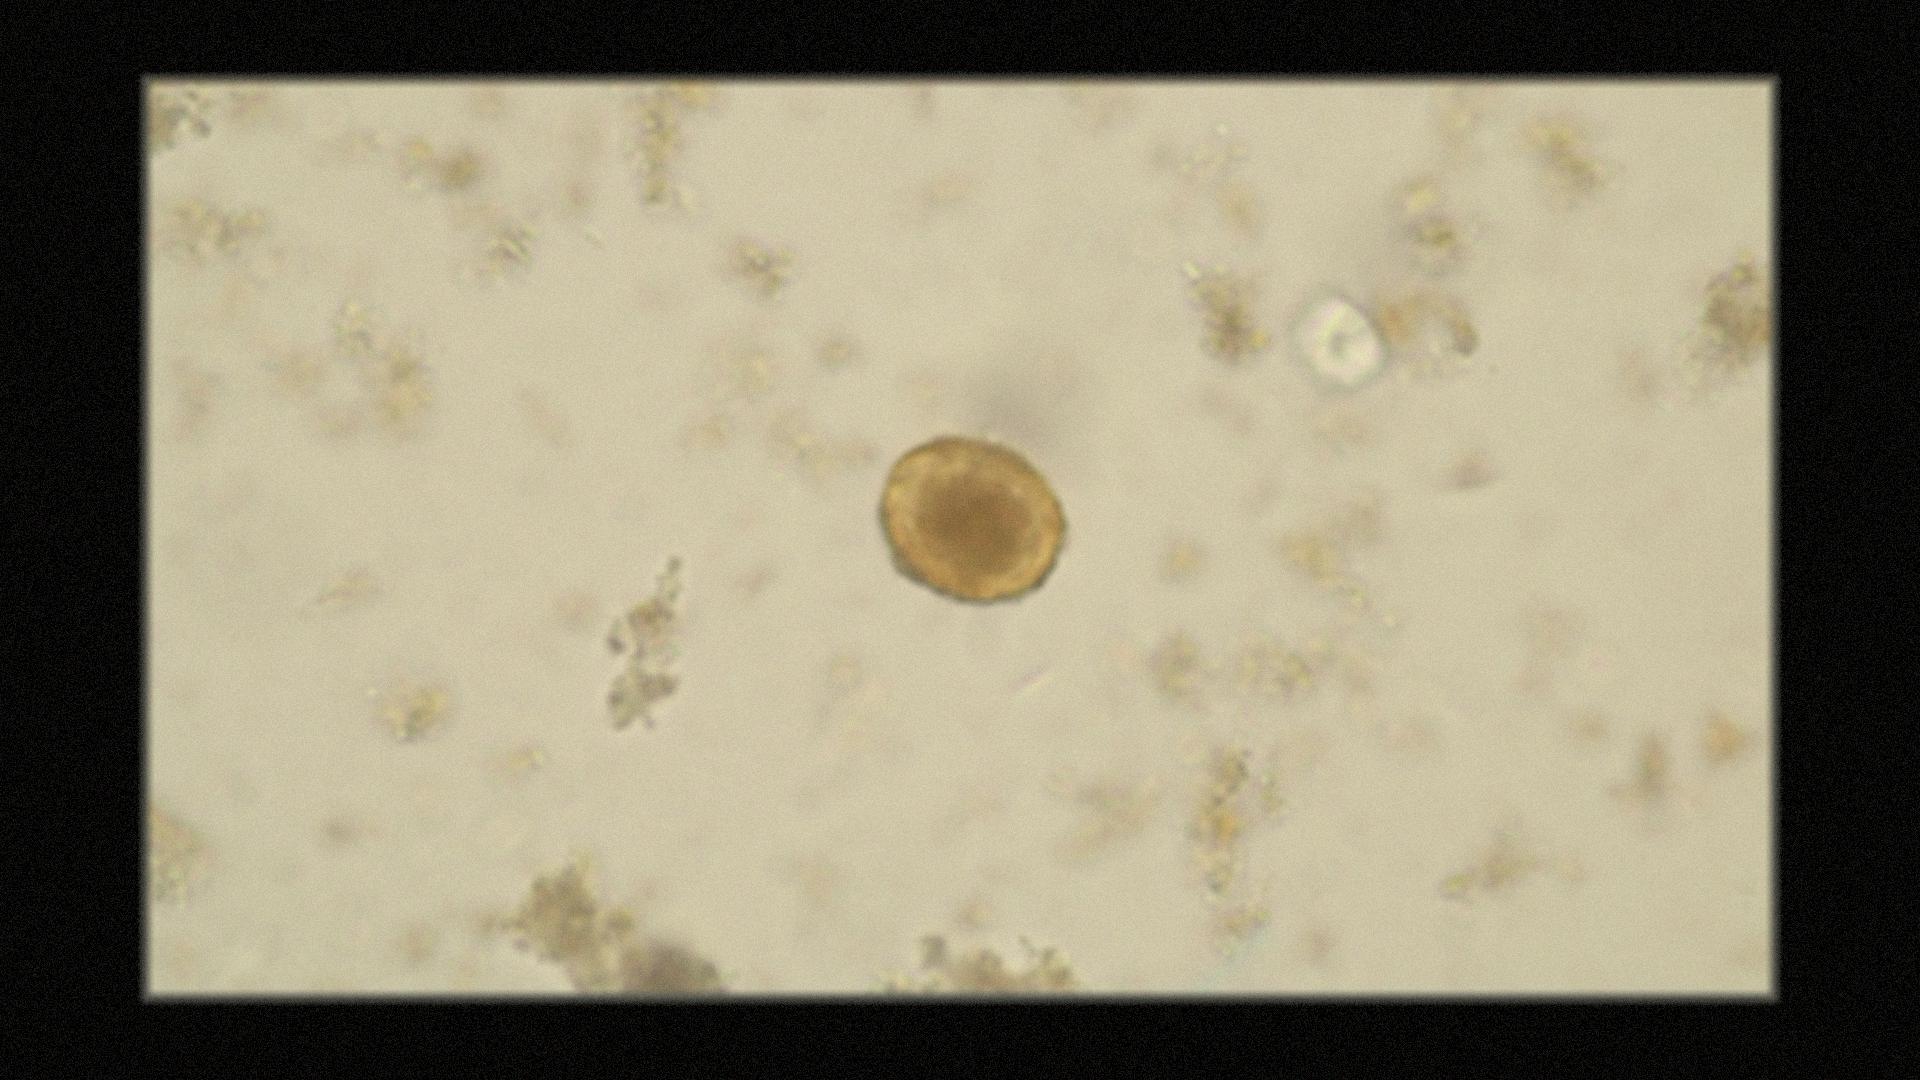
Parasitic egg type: Ascaris lumbricoides